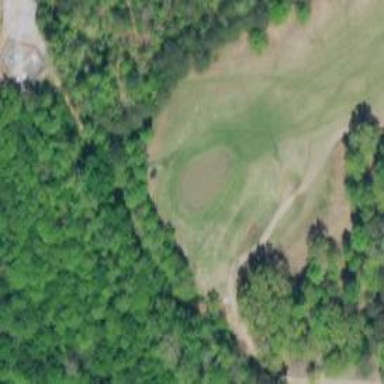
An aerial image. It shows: Golf hole.